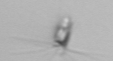
Label: Calciopappus